RGB frame:
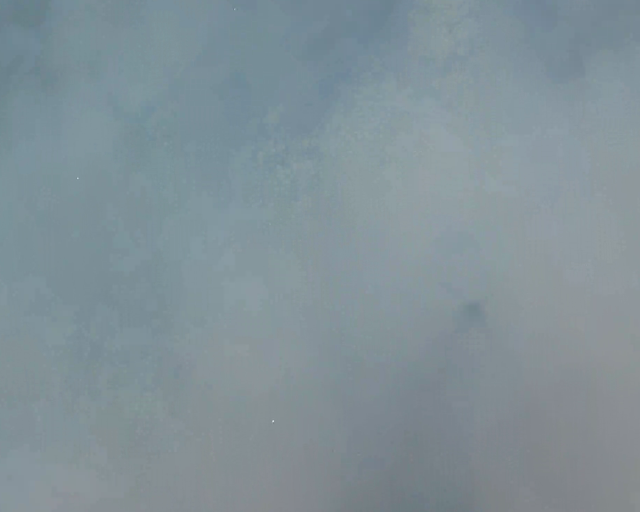
Thermal frame:
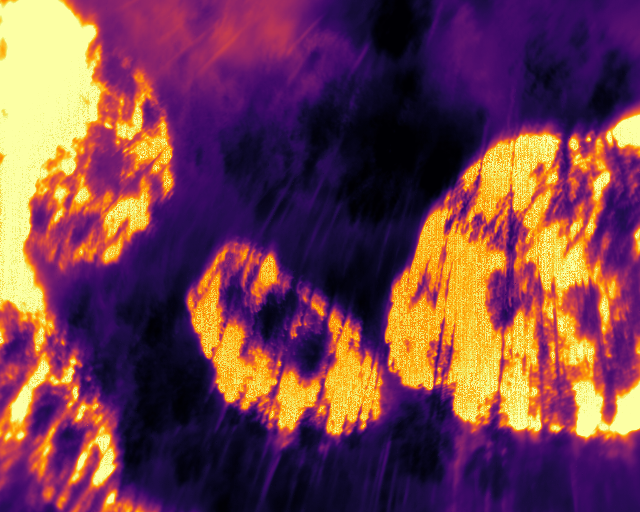
Captured: 2026-02-27 02:37:53
Pixels at or above 80 °C: 173789 (fraction of frame: 0.5304)